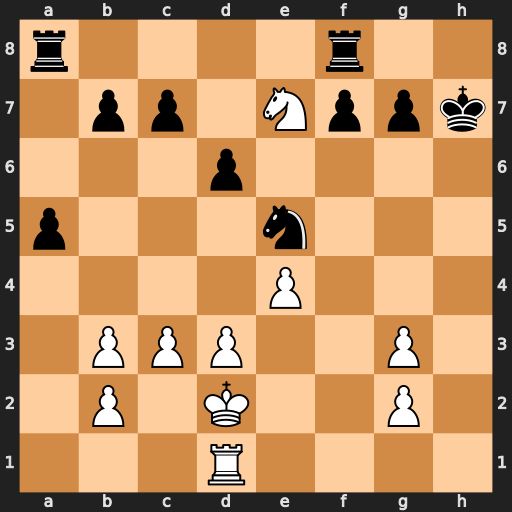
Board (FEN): r4r2/1pp1Nppk/3p4/p3n3/4P3/1PPP2P1/1P1K2P1/3R4
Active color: w
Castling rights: -
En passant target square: -
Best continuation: Rh1#